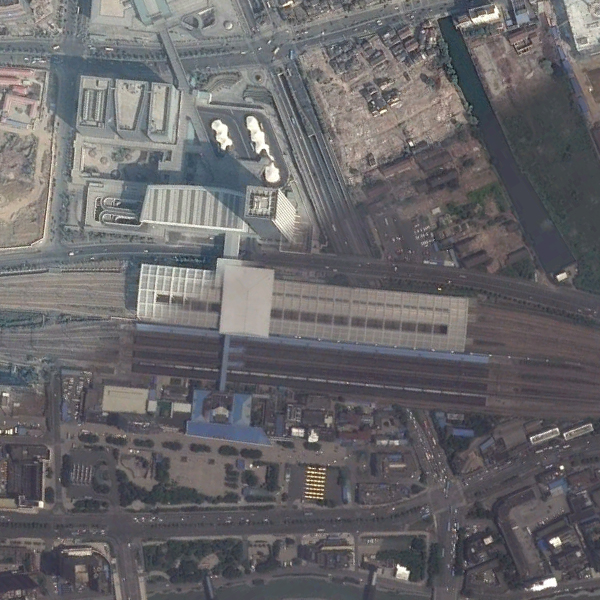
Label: RailwayStation